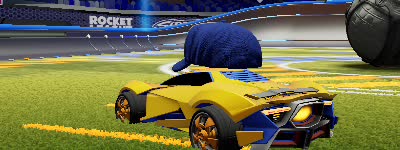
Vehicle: werewolf